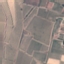
Land use / land cover: PermanentCrop